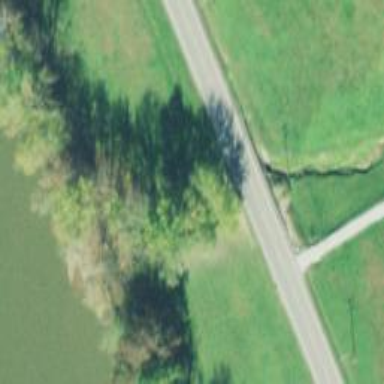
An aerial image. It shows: Secondary road crossing bridge with beam structure. The surface of the bridge is asphalt.